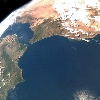
Label: water